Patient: sex M, age 64
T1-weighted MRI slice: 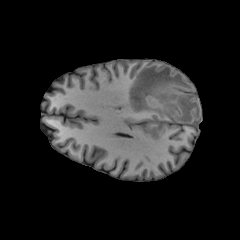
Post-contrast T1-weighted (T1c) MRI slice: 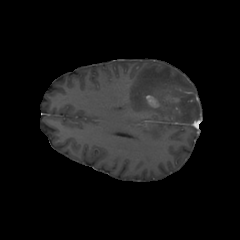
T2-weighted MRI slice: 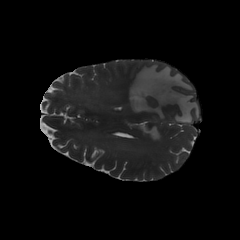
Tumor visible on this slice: yes
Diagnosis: Glioblastoma, IDH-wildtype
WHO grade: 4